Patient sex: M
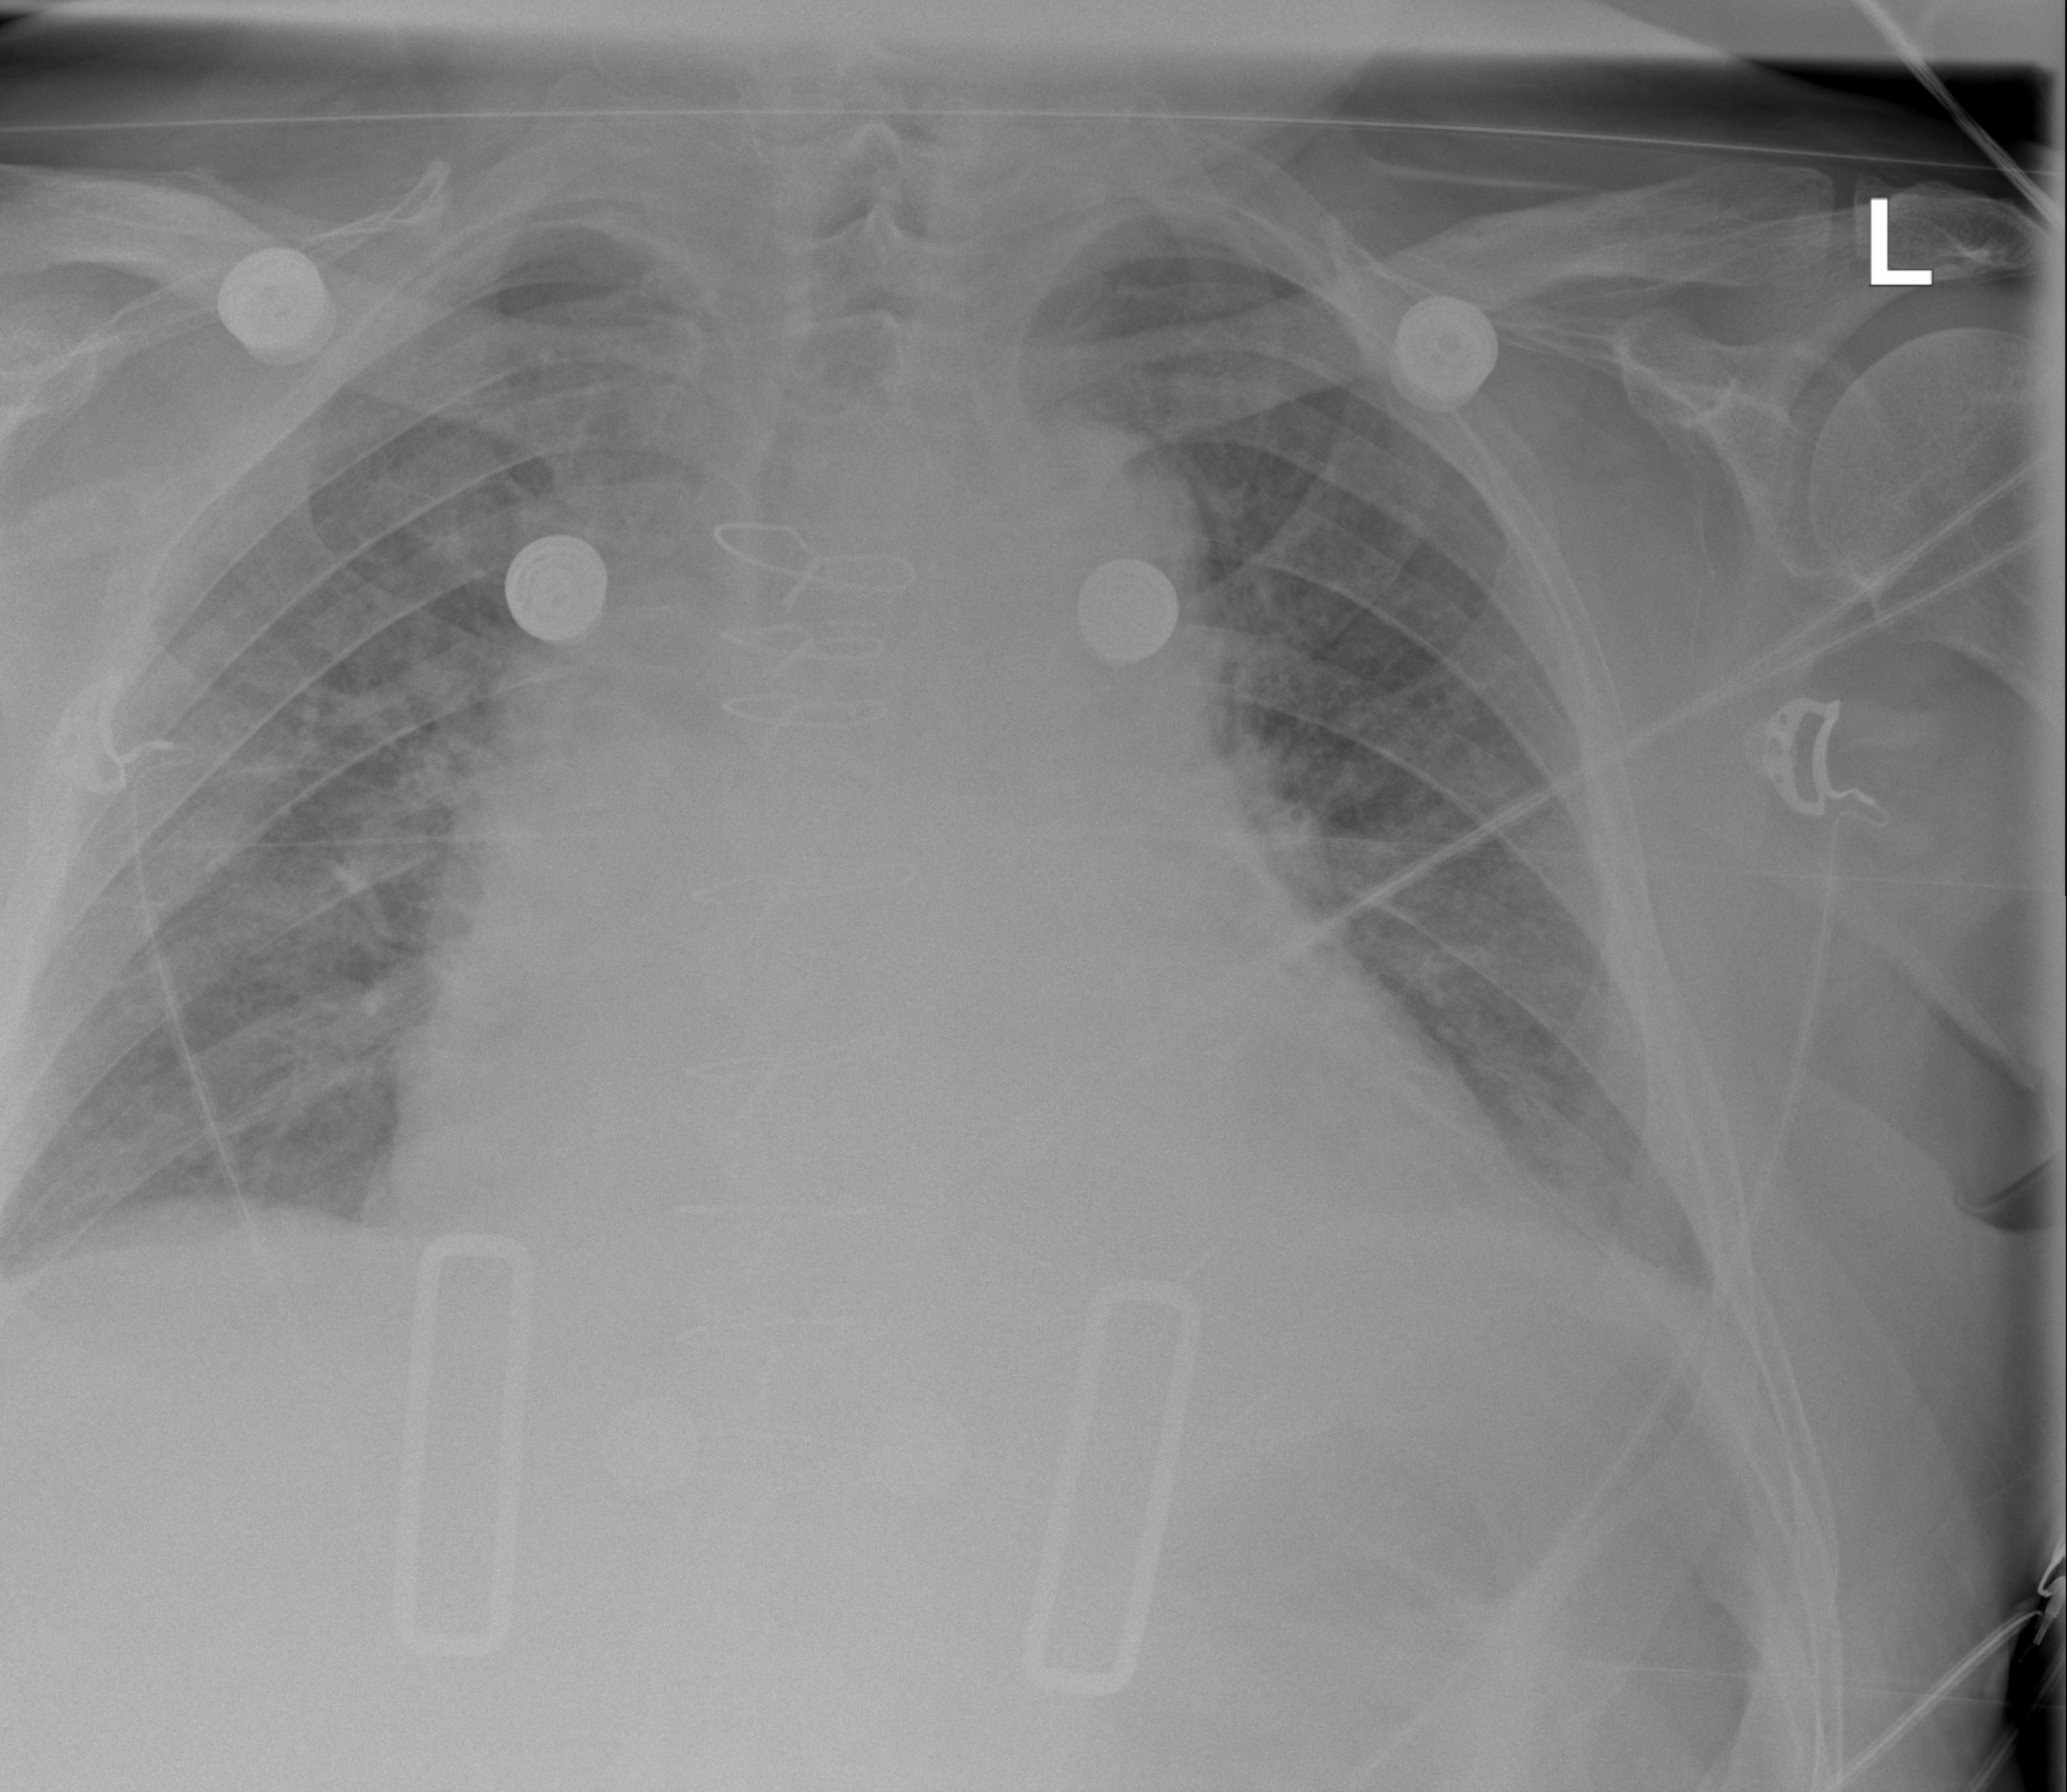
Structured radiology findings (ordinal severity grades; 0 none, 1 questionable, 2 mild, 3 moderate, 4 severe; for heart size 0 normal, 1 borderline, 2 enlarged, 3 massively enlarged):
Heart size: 2
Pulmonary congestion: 2
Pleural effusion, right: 0
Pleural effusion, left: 2
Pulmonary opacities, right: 0
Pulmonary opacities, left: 0
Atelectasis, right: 0
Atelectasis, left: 0